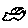
Label: bird